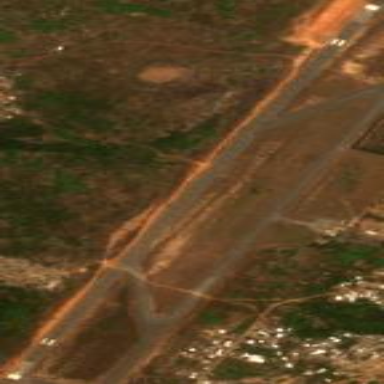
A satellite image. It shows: Asphalt runway at the airport area.